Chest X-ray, AP view. Patient: 19 years old, sex M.
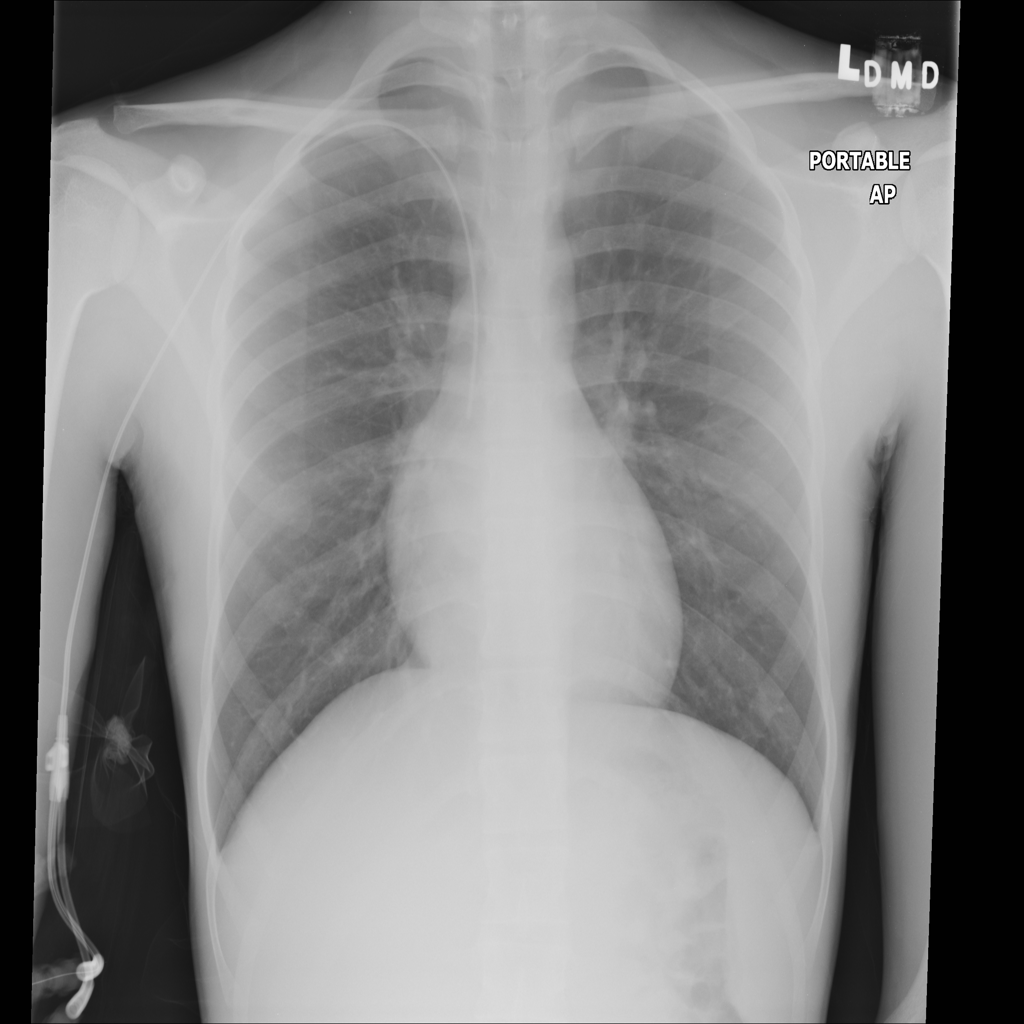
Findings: No Finding